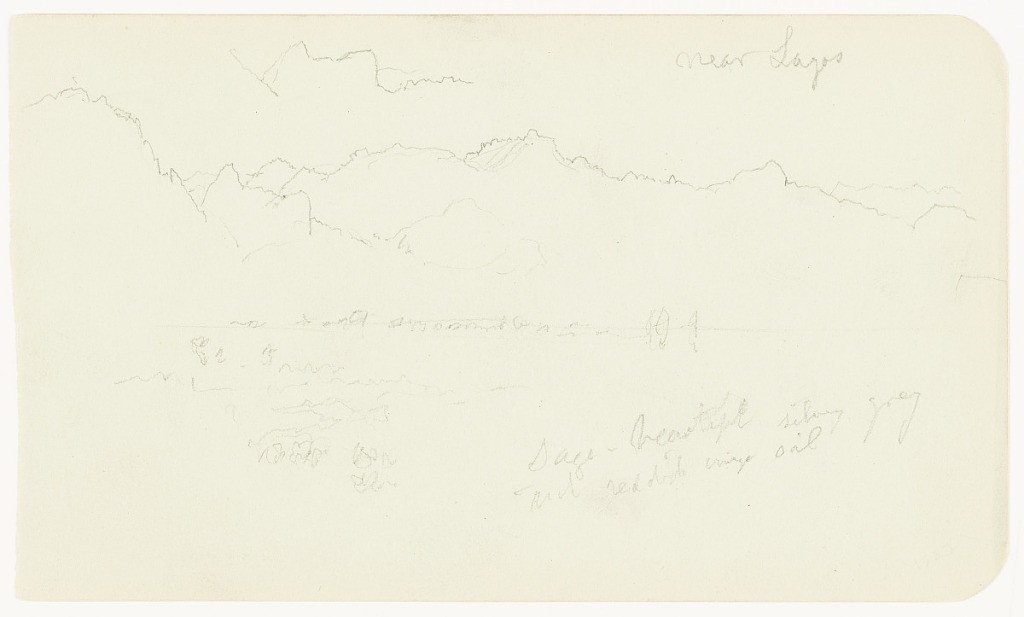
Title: Mountains near Lagos de Moreno, Mexico
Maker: Frederic Edwin Church, American, 1826–1900
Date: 1883–1884
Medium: Graphite on light green wove paper; verso: graphite
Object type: Drawing
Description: Landscape sketch showing a view of a rugged mountain range near the city of Lagos de Moreno in Mexico. Sage brush and other bushes grow on flat terrain that extends from the foreground to the background, where a tall mountain range rises. Its craggy ridge with multiple sharp peaks creates a high, serrated horizon.

Verso: Landscape and atmosphere sketch showing a view of the rising or setting sun in Mexico. A flat horizon stretches across the composition with a sharp mountain visible at left. At center, the orb of the sun is partially cut off by the horizon as it sends rays of sunlight up into the sky.